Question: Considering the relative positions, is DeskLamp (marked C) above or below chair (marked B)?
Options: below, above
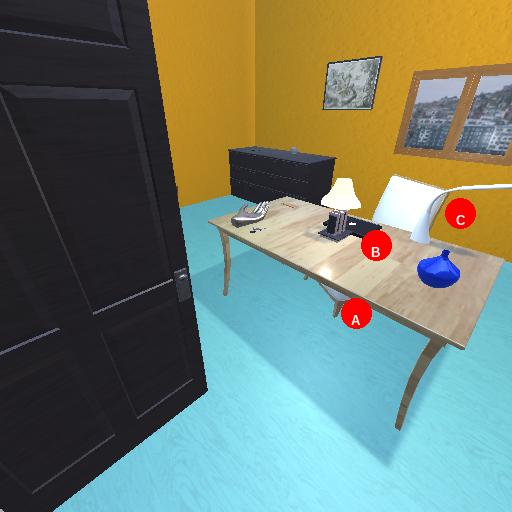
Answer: below